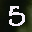
Label: 5